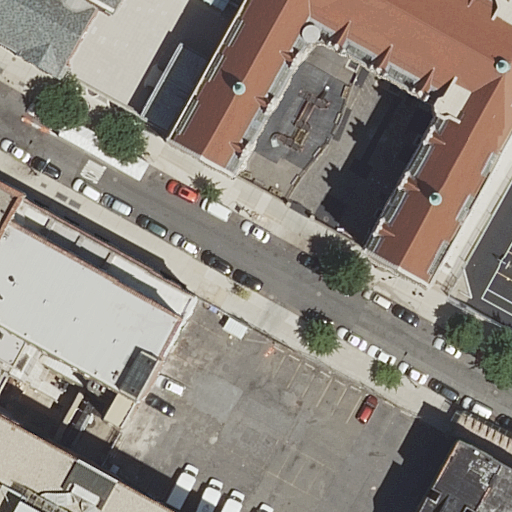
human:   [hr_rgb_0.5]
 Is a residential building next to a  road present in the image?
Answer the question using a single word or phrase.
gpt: yes

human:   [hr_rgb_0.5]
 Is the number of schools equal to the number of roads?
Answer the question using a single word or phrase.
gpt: no

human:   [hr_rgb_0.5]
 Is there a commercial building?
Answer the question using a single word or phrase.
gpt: no

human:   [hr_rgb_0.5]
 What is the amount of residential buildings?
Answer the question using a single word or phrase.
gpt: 5

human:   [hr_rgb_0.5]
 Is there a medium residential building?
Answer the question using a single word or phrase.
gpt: yes

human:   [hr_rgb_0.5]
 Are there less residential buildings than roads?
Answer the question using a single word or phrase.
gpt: no

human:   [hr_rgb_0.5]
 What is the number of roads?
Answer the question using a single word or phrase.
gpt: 2

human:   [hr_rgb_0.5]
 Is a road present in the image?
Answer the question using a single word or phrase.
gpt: yes

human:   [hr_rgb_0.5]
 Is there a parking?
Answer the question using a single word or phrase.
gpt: yes

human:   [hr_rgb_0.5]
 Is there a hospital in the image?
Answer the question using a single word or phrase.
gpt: yes

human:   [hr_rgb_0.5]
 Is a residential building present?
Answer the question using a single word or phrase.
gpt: yes

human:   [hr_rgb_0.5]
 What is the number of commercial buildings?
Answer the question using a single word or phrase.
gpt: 0

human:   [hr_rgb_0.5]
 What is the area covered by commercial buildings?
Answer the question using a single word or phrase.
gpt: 0m2

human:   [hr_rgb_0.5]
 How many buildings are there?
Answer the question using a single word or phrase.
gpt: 6

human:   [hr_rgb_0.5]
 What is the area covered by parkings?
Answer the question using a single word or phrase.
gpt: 1679m2

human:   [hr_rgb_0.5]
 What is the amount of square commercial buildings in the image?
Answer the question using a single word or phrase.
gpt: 0

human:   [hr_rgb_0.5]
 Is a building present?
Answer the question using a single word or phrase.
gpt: yes

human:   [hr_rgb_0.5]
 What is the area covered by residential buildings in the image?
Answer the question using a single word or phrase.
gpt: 2344m2

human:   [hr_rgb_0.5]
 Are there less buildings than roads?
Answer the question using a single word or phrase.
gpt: no

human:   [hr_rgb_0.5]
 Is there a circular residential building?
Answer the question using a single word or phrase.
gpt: no

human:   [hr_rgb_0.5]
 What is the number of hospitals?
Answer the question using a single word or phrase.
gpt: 1

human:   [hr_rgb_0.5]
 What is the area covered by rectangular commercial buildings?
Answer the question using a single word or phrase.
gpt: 0m2

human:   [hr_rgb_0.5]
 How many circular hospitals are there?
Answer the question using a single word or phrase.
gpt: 0

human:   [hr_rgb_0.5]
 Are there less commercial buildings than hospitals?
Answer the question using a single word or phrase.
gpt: yes

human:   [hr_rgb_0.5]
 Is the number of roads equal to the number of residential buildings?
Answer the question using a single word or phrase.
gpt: no

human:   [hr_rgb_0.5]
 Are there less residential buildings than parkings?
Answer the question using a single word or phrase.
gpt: no

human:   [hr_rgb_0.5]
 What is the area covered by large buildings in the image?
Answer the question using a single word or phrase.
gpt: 3606m2

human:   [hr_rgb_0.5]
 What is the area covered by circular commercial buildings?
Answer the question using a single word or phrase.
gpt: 0m2

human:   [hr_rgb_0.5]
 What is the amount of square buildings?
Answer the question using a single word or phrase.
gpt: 0

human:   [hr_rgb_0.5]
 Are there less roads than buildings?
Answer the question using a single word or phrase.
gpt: yes

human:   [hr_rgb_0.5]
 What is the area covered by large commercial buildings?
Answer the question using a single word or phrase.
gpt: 0m2

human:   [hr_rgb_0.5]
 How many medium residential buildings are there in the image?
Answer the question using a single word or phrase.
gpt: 2

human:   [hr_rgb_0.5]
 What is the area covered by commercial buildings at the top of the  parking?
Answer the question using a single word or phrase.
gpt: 0m2

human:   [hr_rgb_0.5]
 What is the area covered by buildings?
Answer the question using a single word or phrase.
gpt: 4093m2

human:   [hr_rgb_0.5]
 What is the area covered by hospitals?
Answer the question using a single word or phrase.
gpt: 301m2

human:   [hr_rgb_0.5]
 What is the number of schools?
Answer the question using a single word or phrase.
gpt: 1

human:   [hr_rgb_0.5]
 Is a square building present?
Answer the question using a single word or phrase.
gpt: no

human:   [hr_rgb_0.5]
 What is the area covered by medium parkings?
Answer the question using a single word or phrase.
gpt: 0m2

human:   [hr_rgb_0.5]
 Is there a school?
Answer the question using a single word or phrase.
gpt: yes

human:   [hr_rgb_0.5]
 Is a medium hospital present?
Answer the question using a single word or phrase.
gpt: yes

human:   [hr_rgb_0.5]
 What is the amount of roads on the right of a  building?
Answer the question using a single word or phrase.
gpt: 1

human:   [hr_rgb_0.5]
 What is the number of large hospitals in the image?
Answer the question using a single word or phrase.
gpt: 0

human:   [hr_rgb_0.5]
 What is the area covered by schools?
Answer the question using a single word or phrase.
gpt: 3045m2

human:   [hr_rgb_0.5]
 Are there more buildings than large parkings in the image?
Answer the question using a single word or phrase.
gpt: yes

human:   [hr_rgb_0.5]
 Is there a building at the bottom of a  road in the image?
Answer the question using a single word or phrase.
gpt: yes

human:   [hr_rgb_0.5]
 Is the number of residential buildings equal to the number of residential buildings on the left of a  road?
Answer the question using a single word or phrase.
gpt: no

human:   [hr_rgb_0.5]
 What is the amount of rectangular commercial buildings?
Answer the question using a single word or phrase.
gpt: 0

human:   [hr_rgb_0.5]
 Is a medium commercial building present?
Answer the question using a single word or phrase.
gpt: no

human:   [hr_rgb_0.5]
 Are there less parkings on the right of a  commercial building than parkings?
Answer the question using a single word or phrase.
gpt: yes

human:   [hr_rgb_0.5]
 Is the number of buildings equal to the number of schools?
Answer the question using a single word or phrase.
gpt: no

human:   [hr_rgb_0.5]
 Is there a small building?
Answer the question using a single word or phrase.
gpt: yes

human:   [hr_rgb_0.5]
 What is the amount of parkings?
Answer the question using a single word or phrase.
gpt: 1

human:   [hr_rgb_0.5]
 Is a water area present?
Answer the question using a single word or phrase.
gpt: no

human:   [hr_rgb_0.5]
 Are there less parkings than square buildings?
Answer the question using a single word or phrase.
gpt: no

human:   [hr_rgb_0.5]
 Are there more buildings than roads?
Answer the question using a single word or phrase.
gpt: yes

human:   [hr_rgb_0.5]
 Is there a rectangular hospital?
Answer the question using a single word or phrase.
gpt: yes

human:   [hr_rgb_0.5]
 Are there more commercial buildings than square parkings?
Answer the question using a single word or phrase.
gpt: no

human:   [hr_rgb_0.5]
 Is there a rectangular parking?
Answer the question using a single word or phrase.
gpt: yes

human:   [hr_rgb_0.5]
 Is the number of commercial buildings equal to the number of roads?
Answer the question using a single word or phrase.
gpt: no

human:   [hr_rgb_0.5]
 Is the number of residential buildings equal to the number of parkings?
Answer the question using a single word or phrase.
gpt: no

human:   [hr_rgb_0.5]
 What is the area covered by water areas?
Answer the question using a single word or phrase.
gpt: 0m2

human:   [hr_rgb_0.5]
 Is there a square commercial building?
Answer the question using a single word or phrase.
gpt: no

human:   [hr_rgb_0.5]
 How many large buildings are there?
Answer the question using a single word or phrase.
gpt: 3

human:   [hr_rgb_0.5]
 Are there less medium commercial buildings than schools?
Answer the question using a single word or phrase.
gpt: yes